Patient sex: M
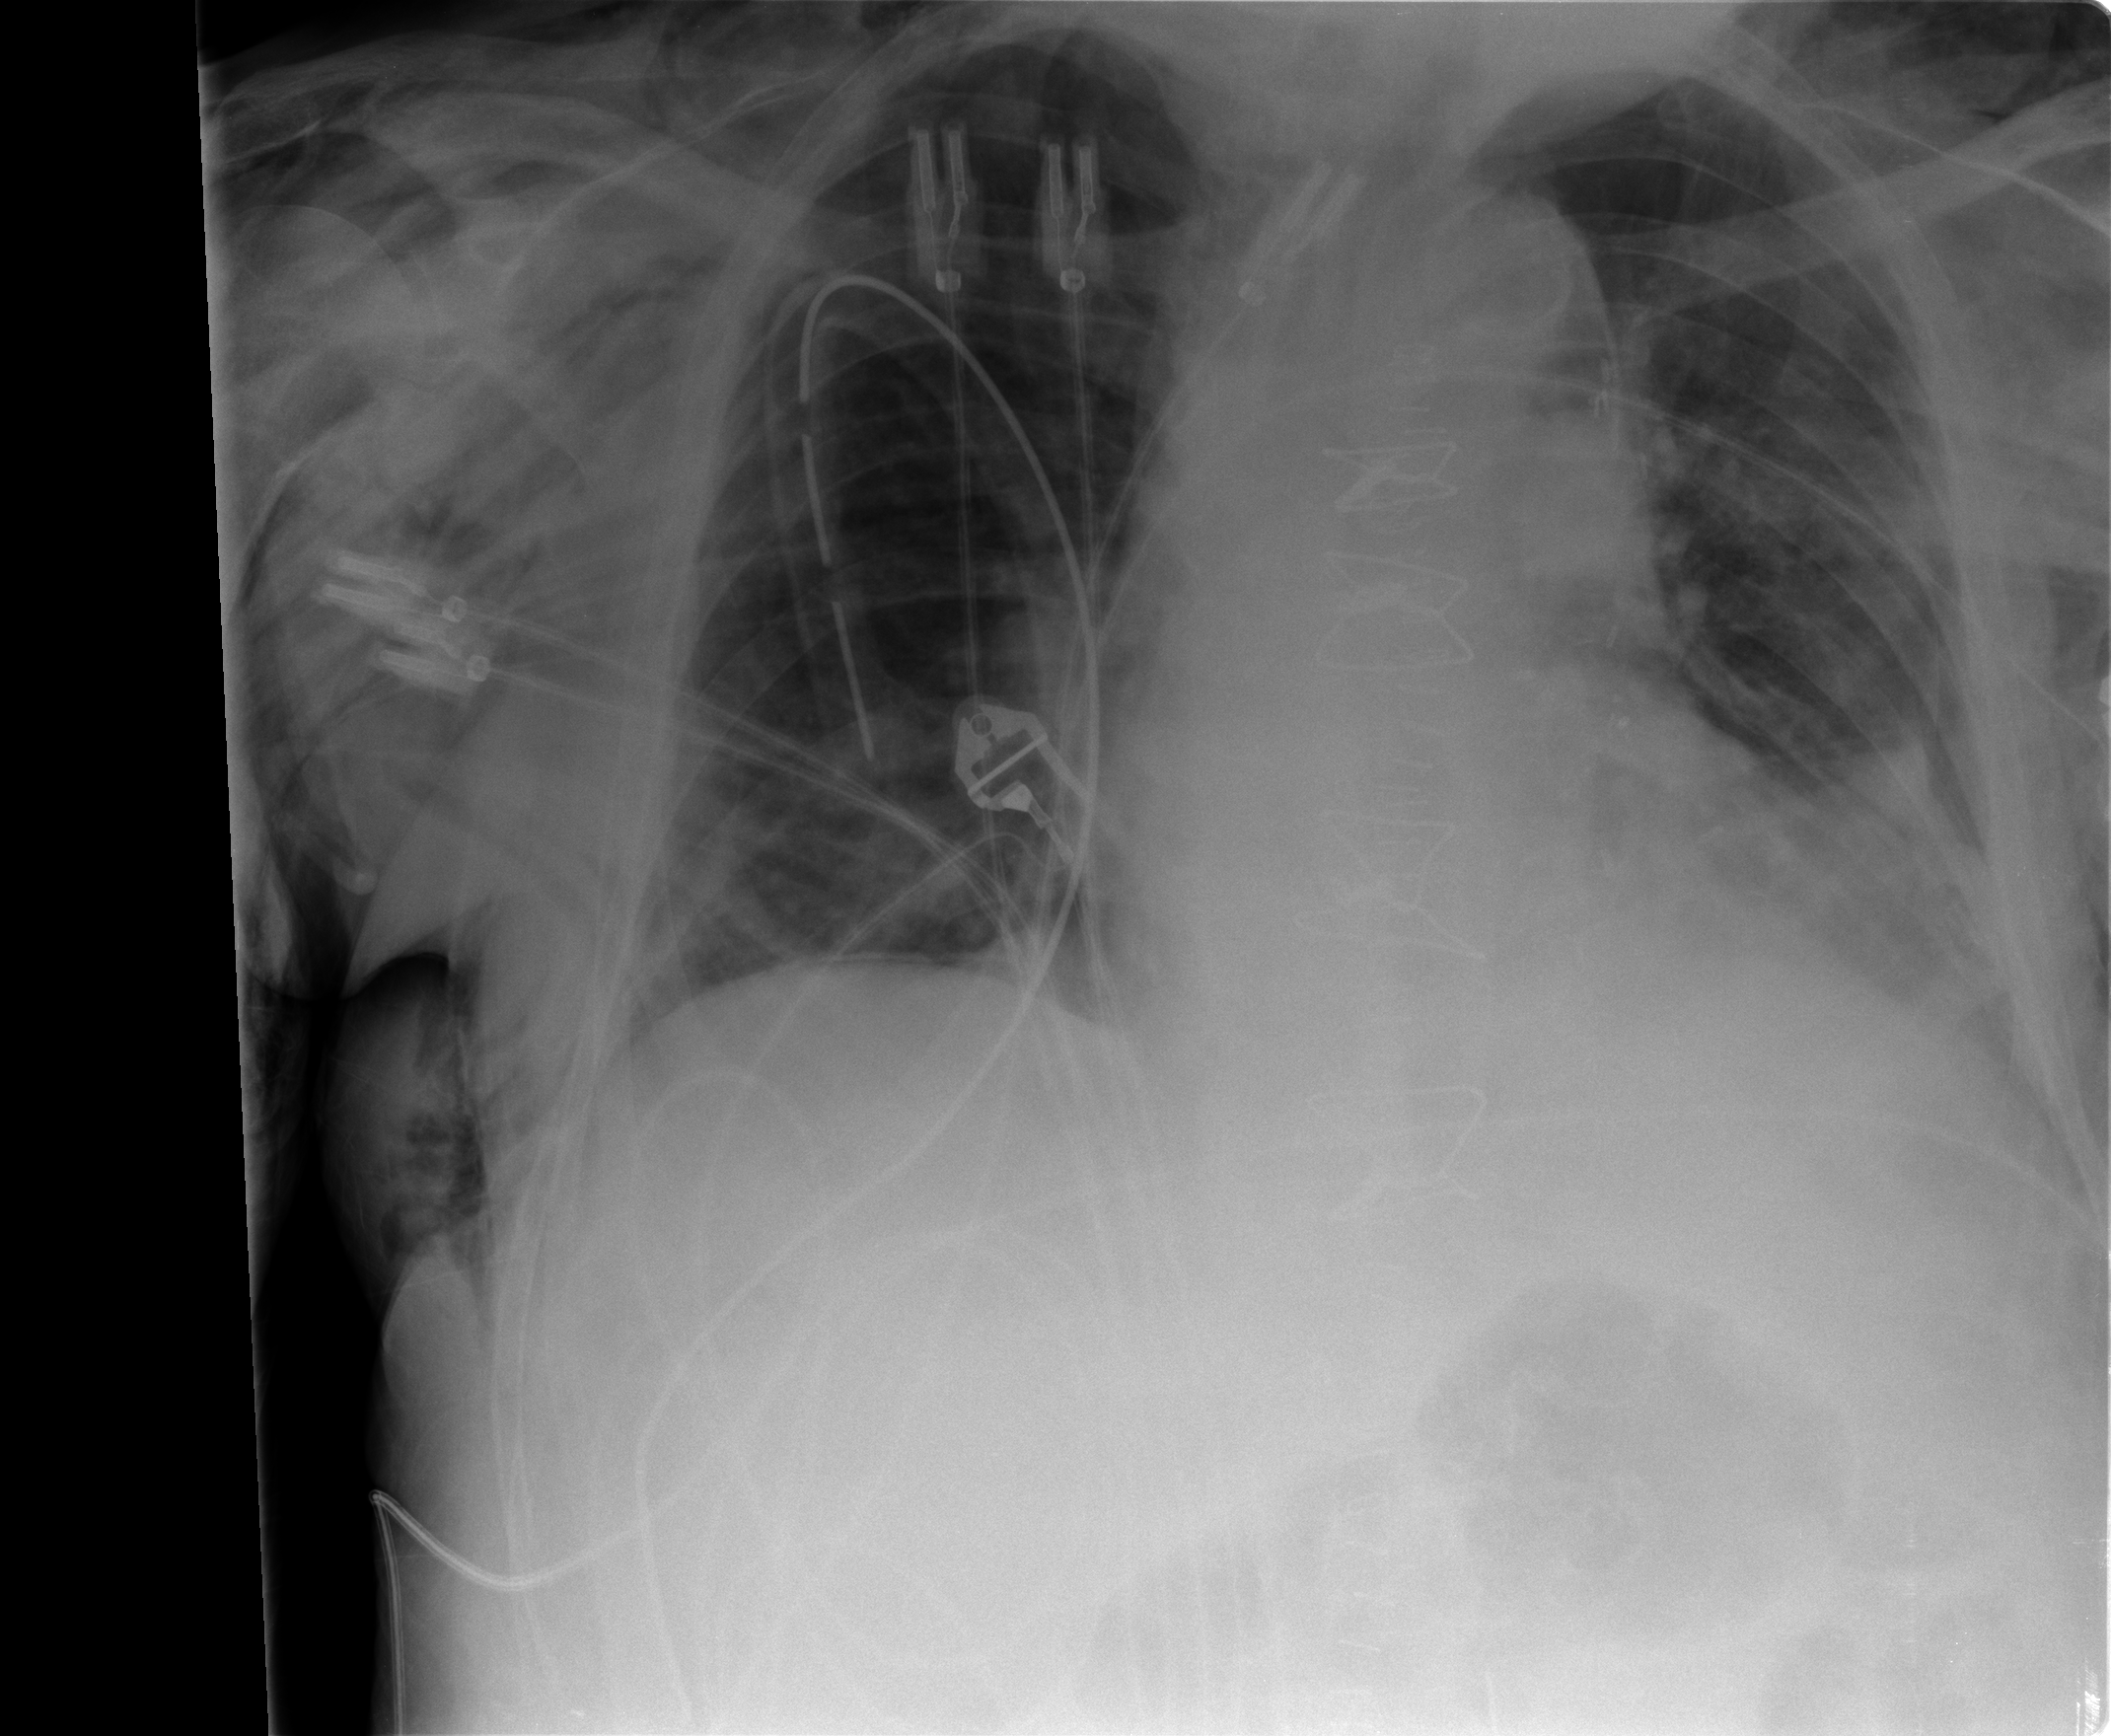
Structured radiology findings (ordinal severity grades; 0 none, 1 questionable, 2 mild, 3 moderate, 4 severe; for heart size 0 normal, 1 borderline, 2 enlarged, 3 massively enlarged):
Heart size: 2
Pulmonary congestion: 3
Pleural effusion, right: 0
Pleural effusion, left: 2
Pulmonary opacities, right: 0
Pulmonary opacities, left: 0
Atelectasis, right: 2
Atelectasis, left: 2